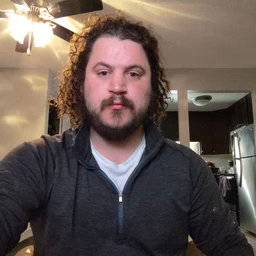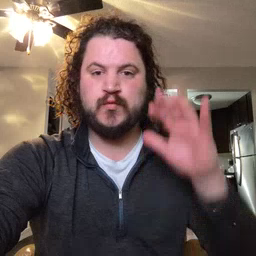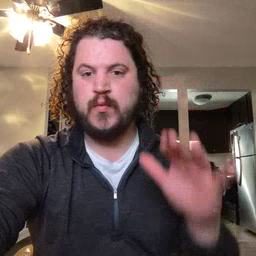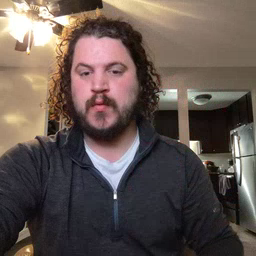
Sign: snow